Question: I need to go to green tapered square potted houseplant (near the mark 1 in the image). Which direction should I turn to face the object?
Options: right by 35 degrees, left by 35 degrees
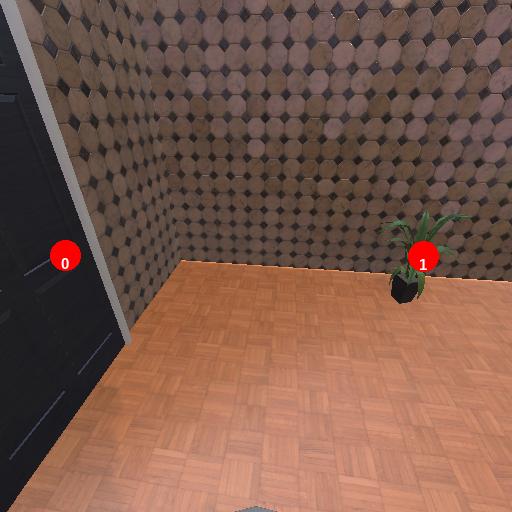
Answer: right by 35 degrees